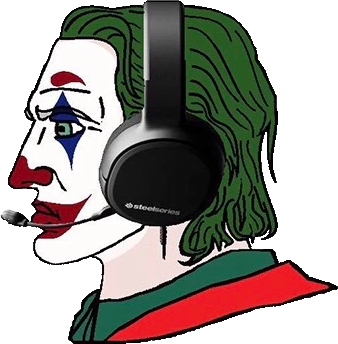
Label: 4_Yes_Chad